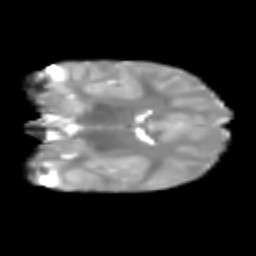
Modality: T2w
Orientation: coronal
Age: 6
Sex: female
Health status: healthy